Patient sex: M
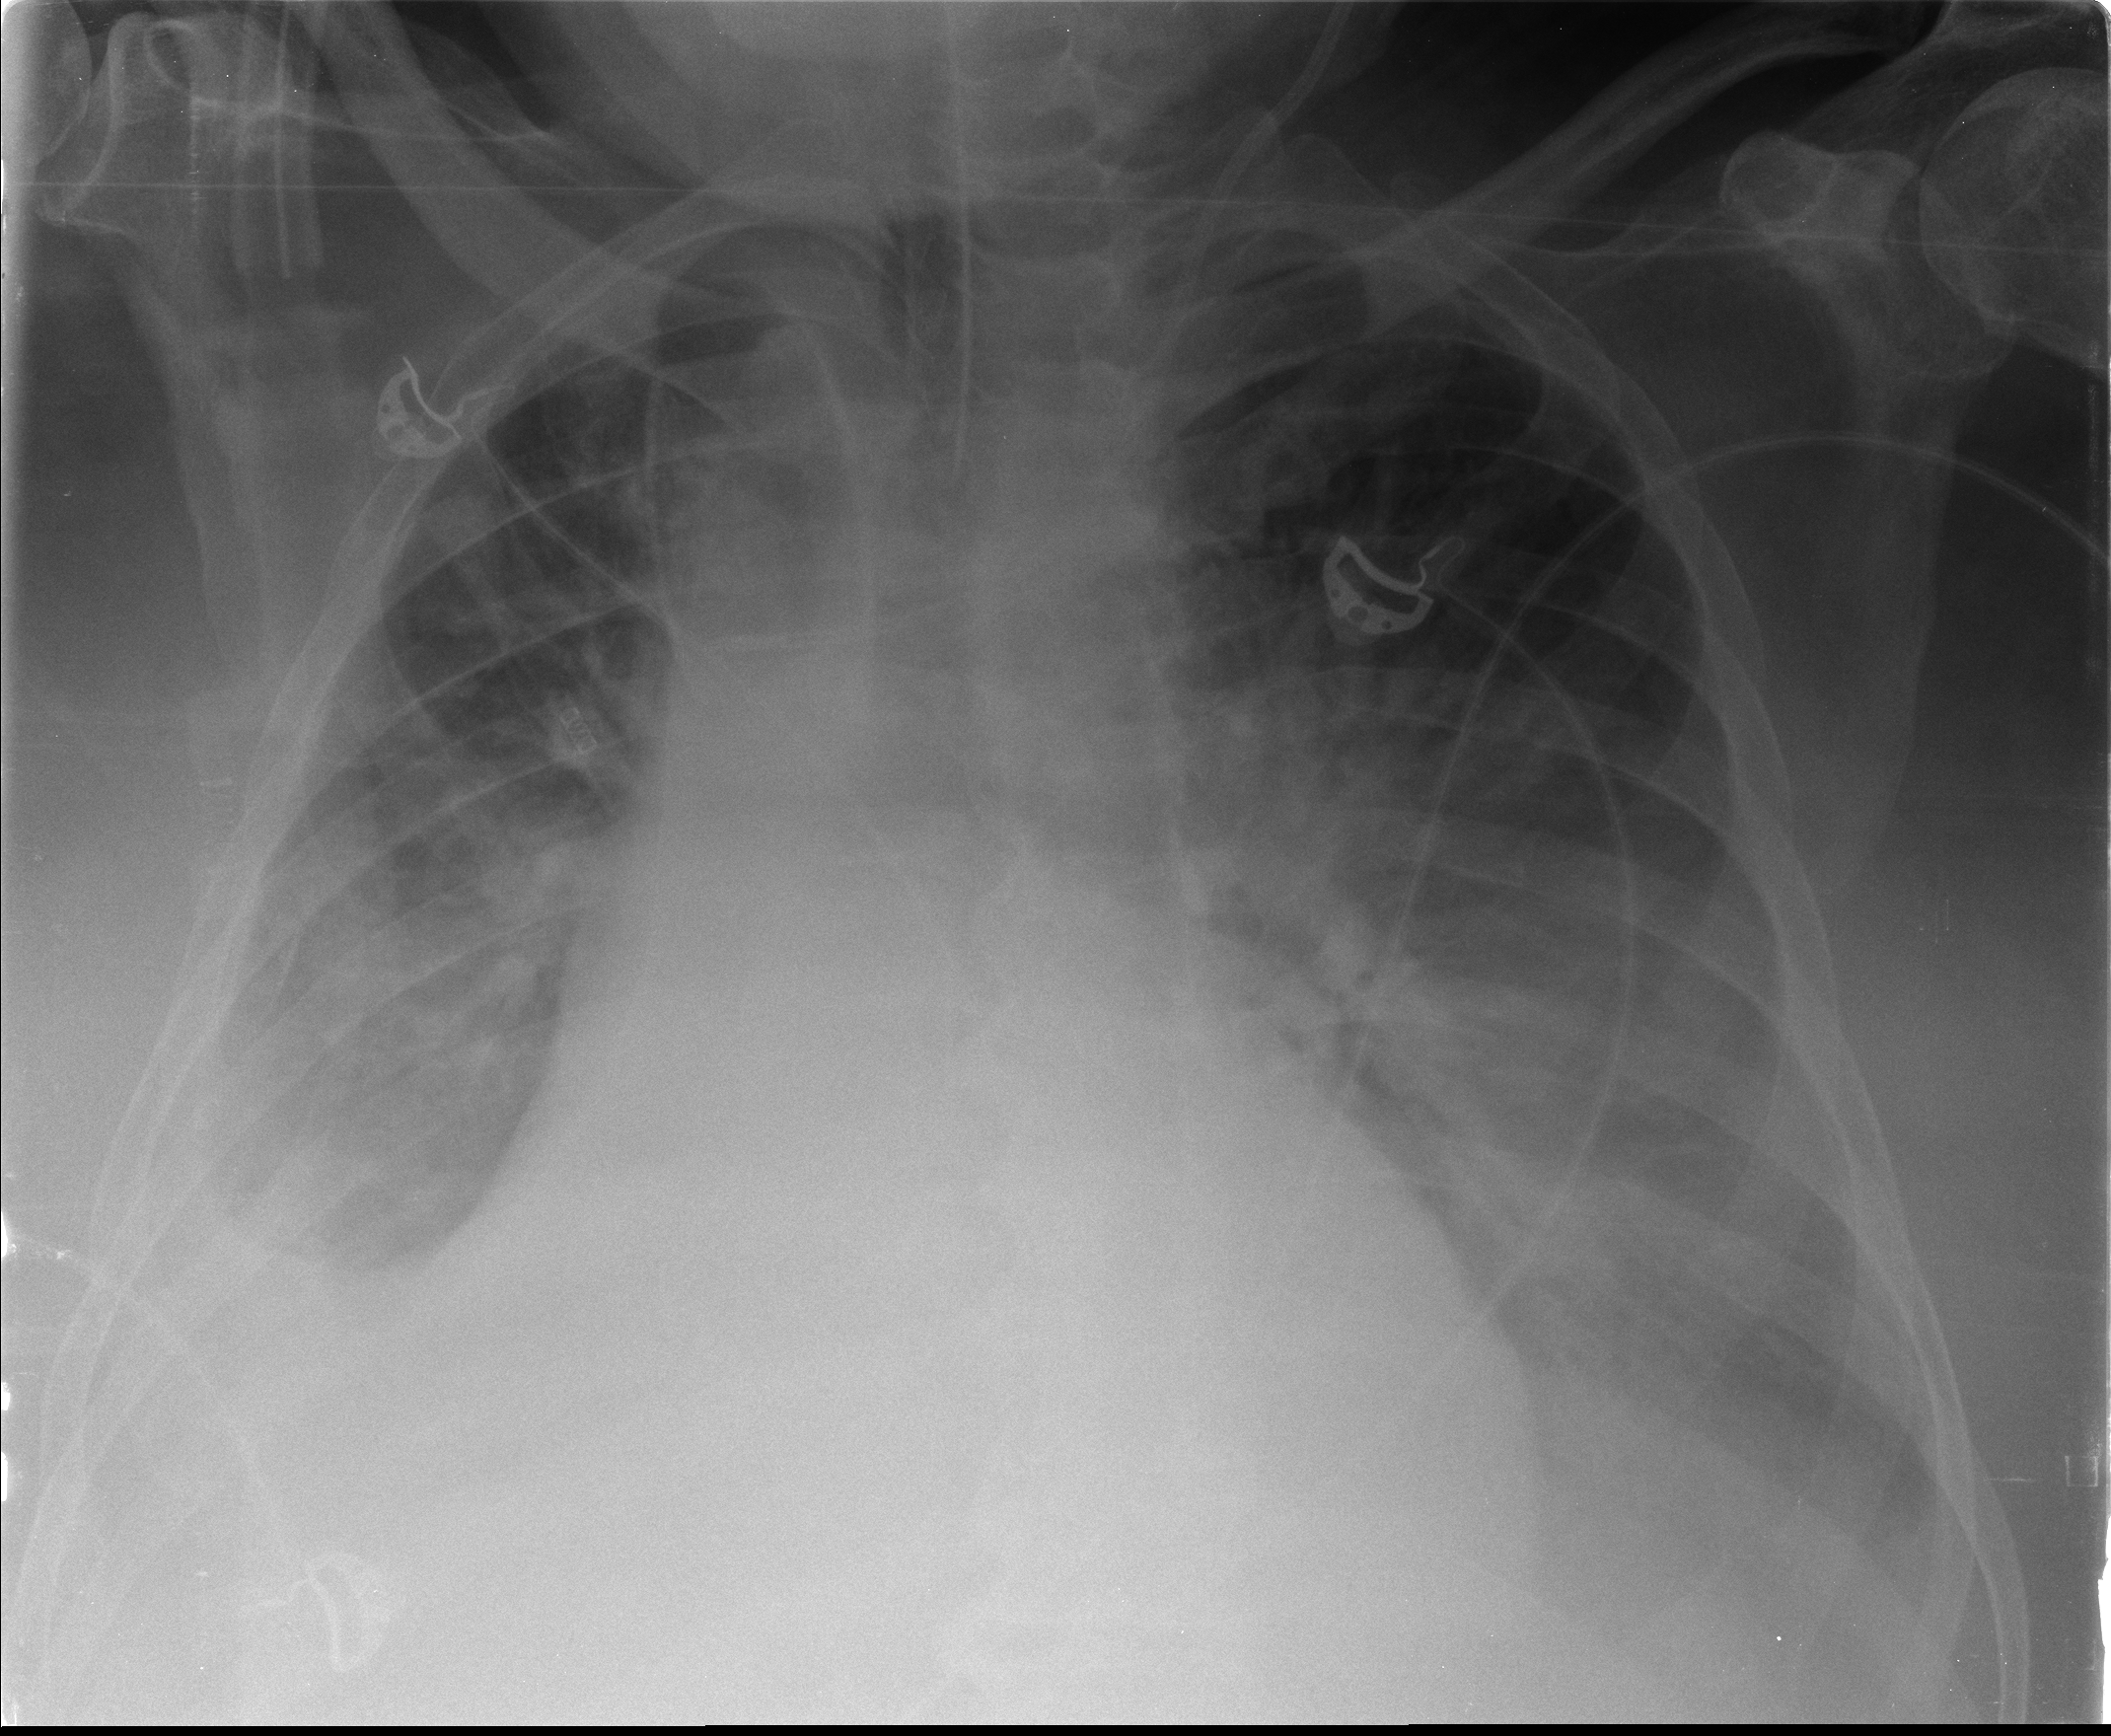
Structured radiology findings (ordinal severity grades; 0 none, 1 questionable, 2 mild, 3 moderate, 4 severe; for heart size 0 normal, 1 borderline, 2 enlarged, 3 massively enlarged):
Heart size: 2
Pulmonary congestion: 2
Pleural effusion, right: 2
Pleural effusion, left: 1
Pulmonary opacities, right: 0
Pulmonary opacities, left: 1
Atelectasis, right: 2
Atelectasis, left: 2